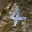
Label: 4